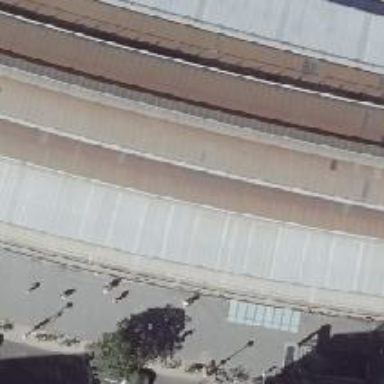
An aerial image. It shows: Viaduct railway bridge with electrified contact lines. This is ballastless railway siding.